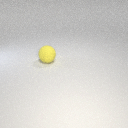
large yellow rubber sphere